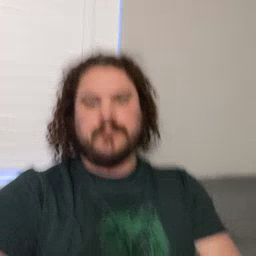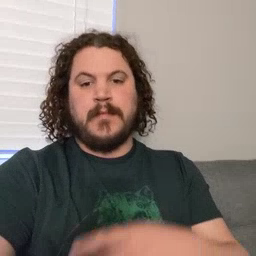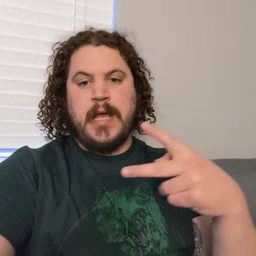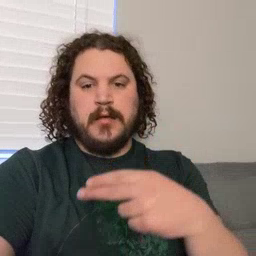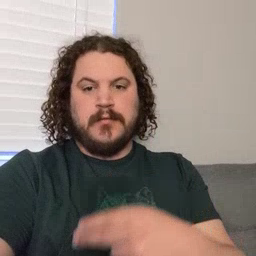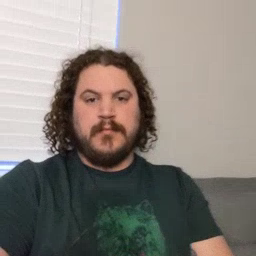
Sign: cut